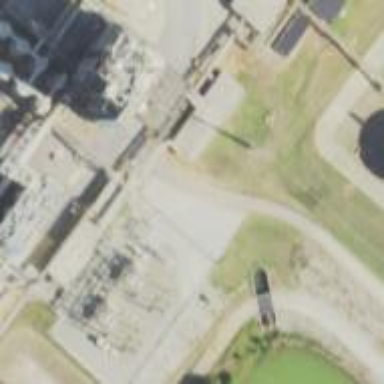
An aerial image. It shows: Industrial power substation enclosed by fence.